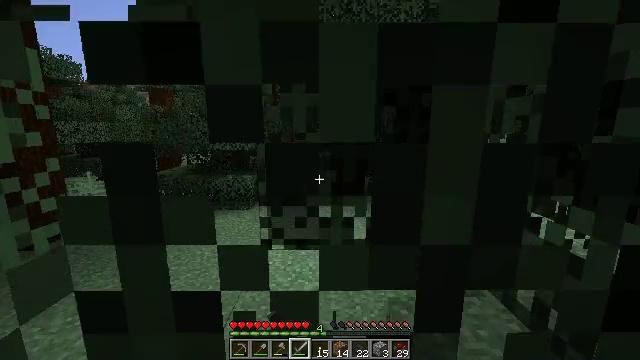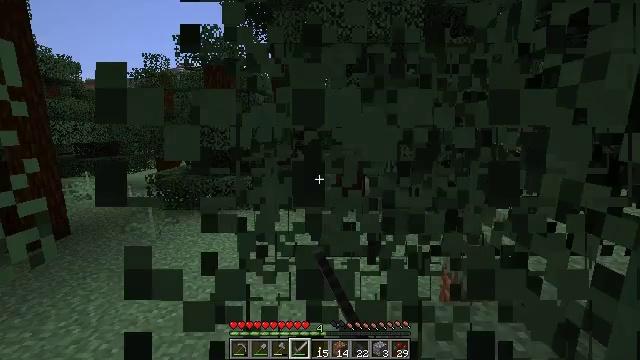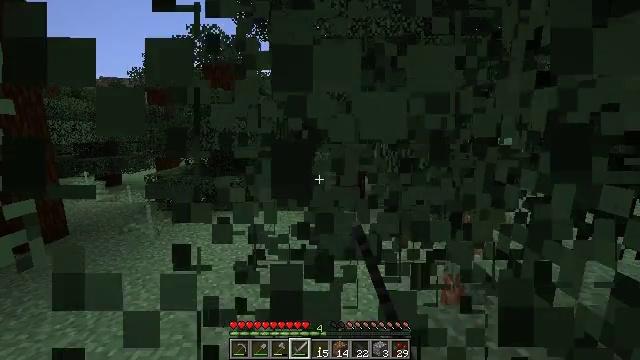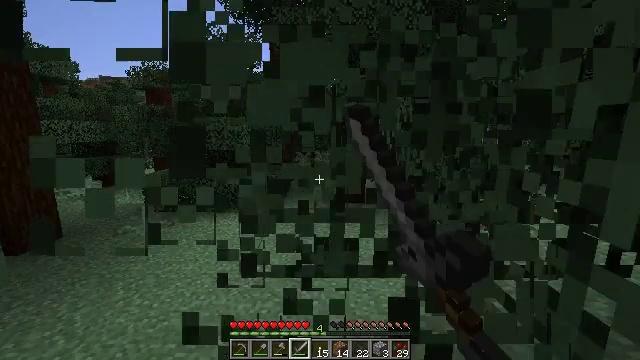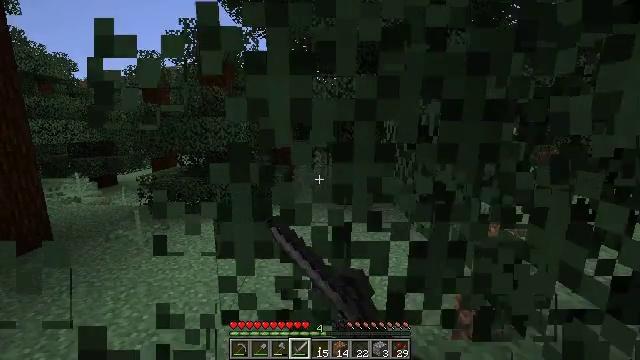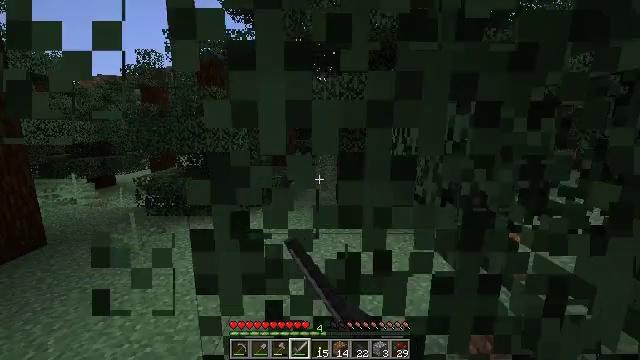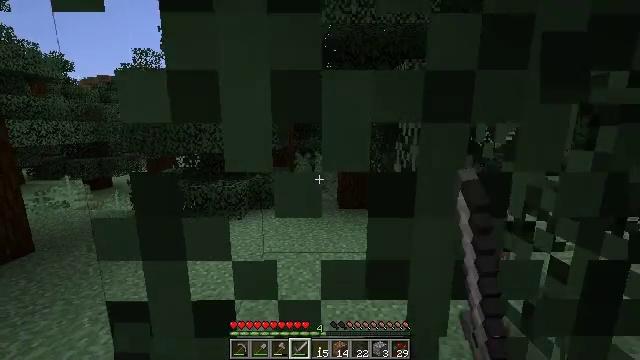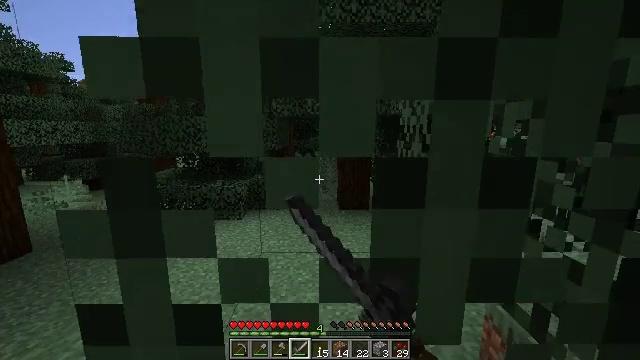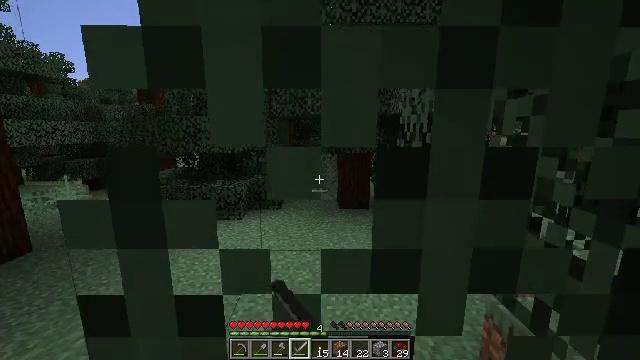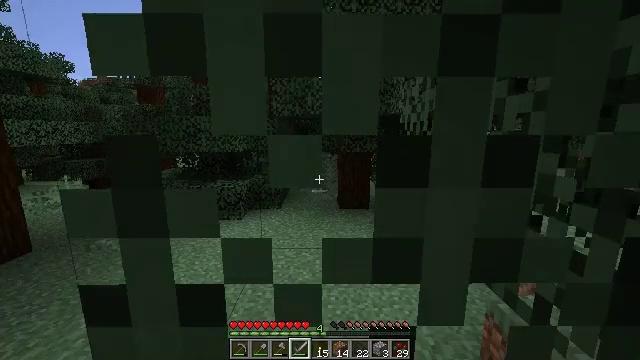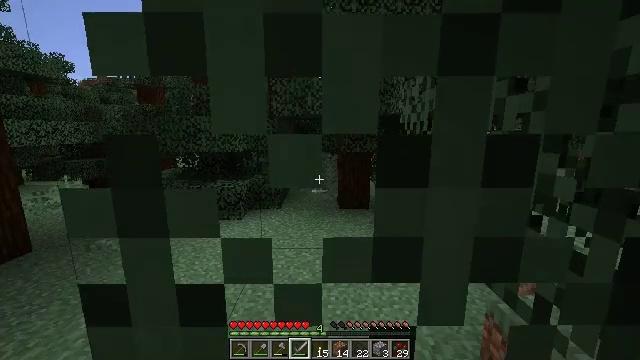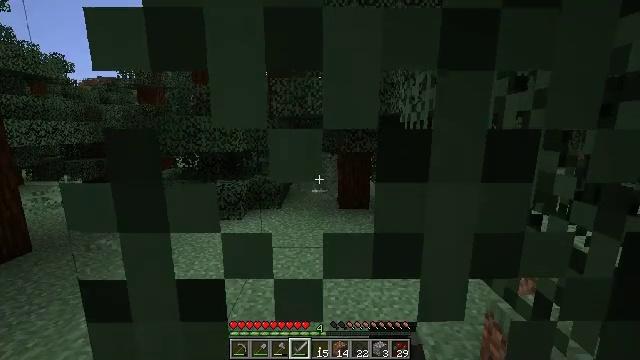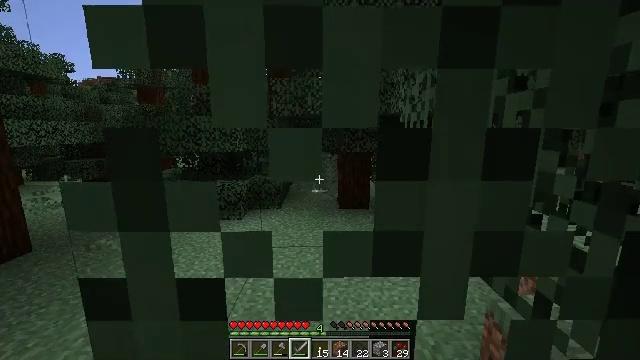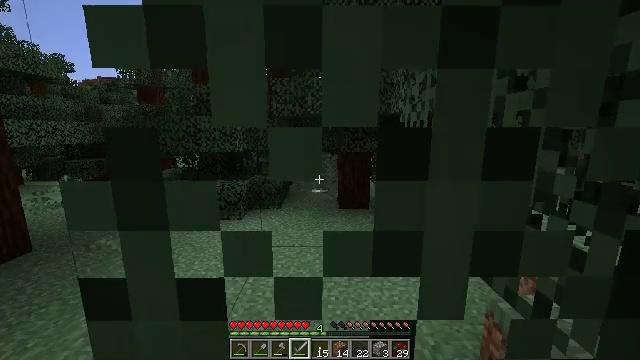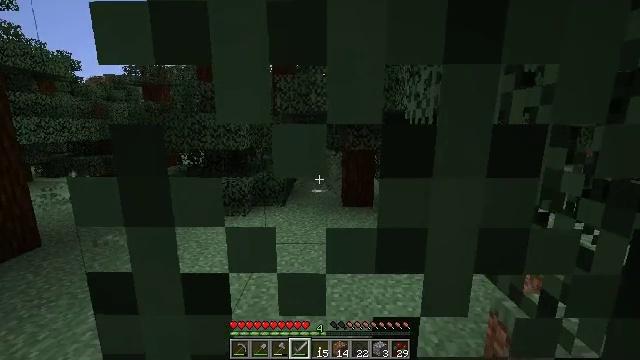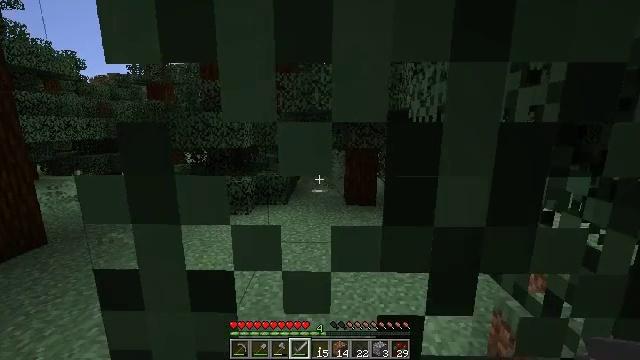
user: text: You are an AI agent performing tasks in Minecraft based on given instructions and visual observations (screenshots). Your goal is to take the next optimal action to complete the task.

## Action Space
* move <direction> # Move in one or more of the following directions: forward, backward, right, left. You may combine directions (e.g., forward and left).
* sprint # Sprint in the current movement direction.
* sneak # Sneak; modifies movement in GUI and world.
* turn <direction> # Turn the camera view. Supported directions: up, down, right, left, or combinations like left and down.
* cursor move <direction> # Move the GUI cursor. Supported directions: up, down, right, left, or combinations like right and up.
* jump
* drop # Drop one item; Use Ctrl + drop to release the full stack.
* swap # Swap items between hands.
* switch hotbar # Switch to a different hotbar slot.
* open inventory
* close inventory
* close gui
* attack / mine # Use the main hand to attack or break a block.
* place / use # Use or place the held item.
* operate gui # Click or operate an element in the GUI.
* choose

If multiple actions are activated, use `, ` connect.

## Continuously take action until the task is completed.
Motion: motion action
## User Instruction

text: Collect spruce leaves for landscaping.
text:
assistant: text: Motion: move forward, attack / mine
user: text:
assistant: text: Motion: move forward, attack / mine
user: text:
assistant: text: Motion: move forward, attack / mine
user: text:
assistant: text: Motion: move forward, attack / mine
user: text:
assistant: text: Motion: move forward, attack / mine
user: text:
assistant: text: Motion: move forward, attack / mine
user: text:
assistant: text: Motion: move forward, attack / mine
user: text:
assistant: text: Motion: move forward
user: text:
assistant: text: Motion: move forward
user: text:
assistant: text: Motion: move forward
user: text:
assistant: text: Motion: move forward
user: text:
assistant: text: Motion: move forward
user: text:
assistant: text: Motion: move forward
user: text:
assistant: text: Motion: move forward
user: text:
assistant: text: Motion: move forward, attack / mine
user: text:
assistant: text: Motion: move forward, attack / mine
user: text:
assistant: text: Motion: move forward, attack / mine
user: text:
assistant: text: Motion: move forward, attack / mine
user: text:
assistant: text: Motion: move forward, attack / mine
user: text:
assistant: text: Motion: move forward, attack / mine
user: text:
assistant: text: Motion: move forward, attack / mine
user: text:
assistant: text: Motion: move forward, attack / mine
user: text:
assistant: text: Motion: attack / mine